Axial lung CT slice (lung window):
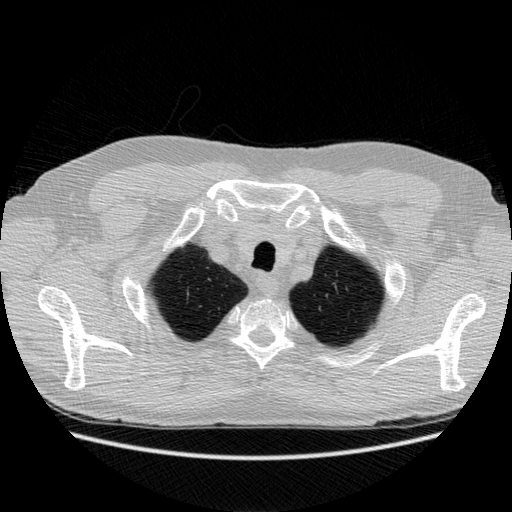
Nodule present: no